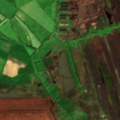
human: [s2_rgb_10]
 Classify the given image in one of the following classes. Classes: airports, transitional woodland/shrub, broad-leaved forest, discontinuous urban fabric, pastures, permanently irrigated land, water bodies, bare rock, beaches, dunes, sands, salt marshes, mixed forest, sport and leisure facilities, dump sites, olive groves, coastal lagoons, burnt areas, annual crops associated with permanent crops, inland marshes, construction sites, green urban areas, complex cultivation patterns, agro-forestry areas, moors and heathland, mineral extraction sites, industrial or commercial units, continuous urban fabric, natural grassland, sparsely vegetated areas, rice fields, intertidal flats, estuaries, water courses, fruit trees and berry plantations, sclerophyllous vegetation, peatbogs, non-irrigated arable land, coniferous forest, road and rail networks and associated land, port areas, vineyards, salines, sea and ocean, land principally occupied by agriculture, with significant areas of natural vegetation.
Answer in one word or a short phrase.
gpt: pastures, peatbogs